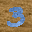
Label: 3